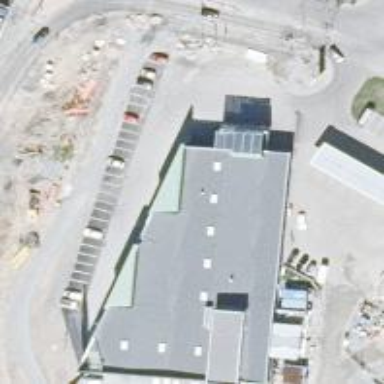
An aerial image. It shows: Fitness centre on leisure land.